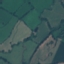
Label: Pasture